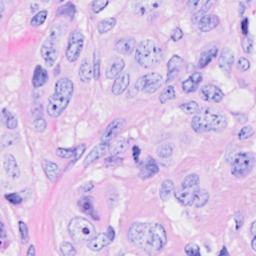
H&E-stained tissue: Breast